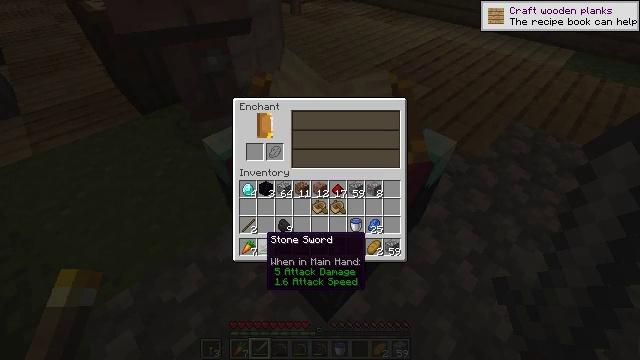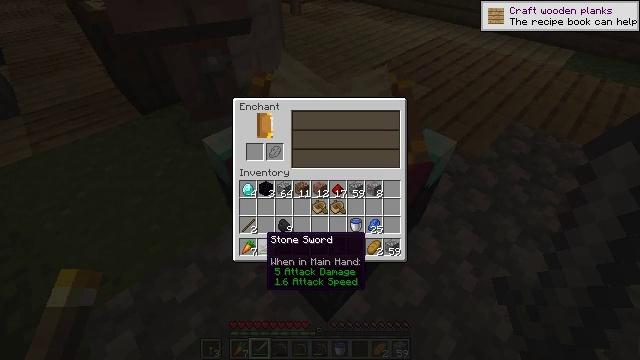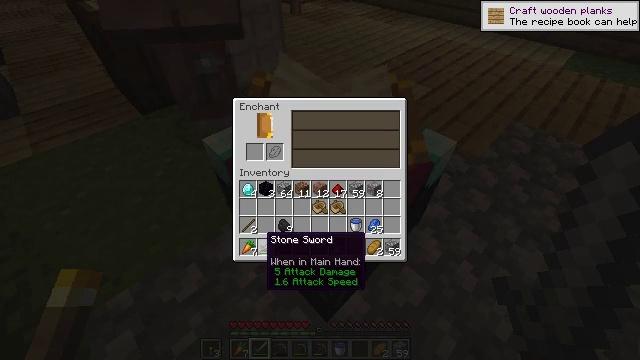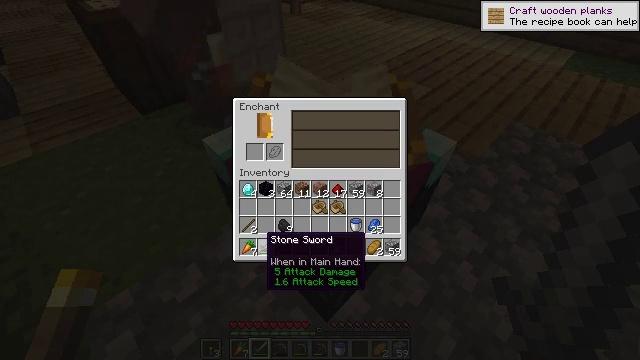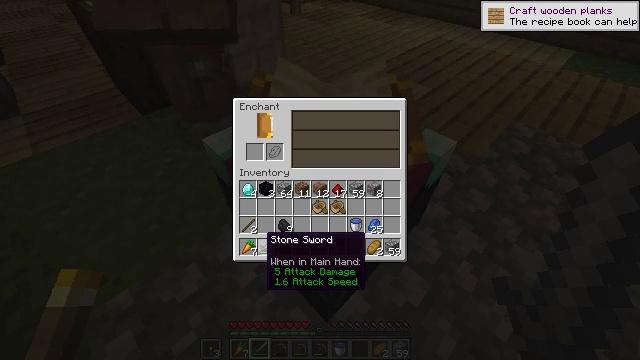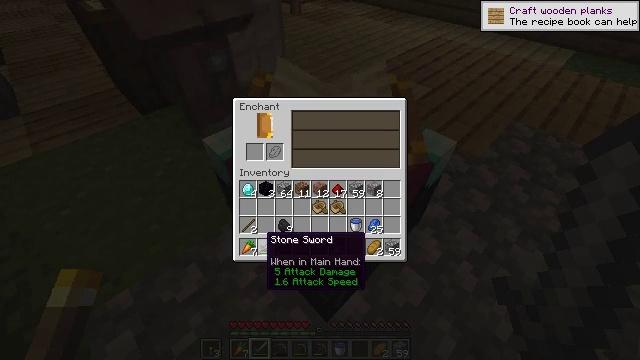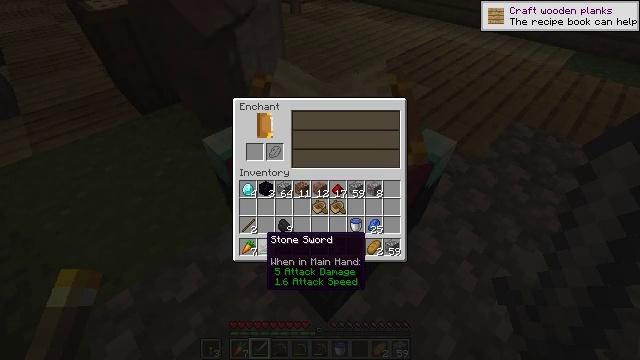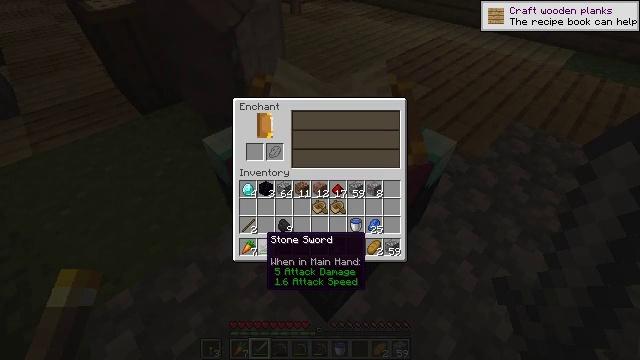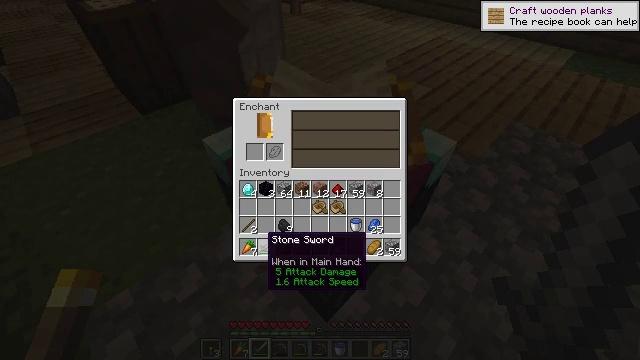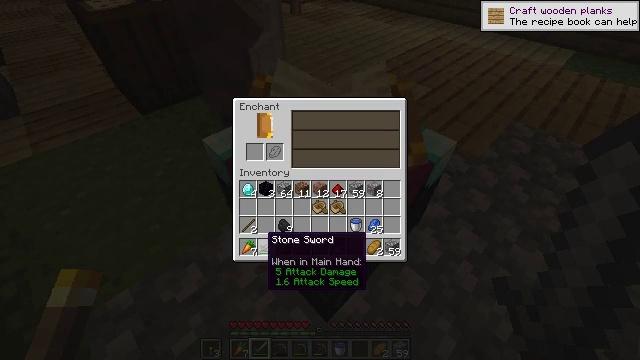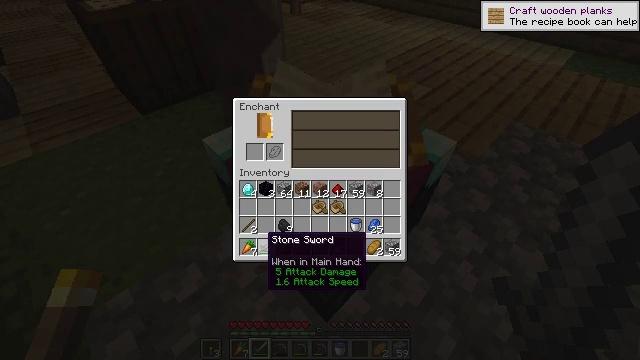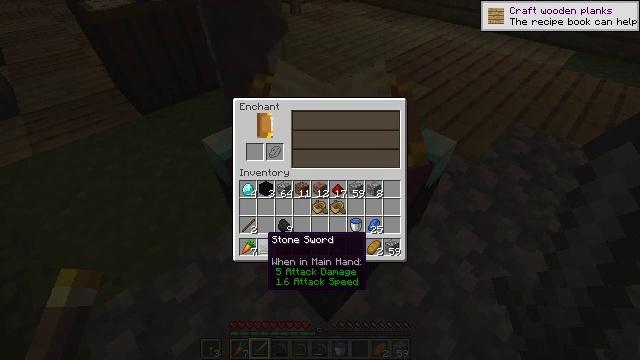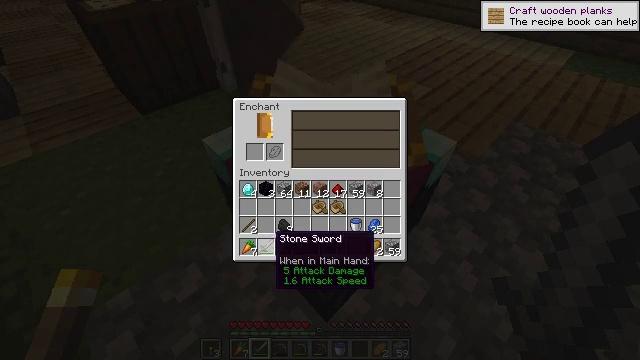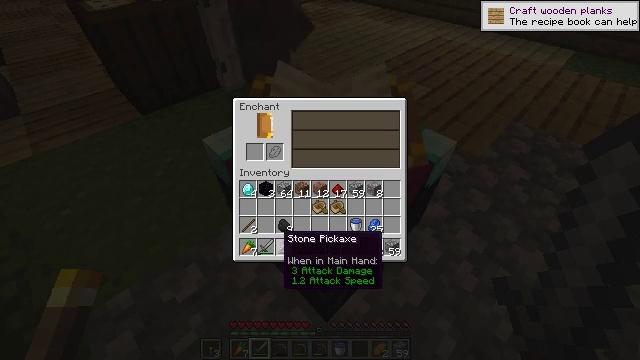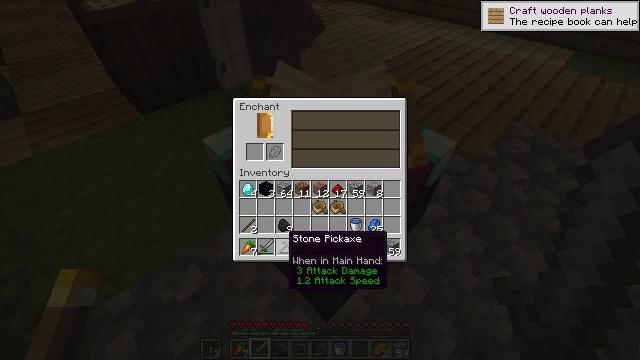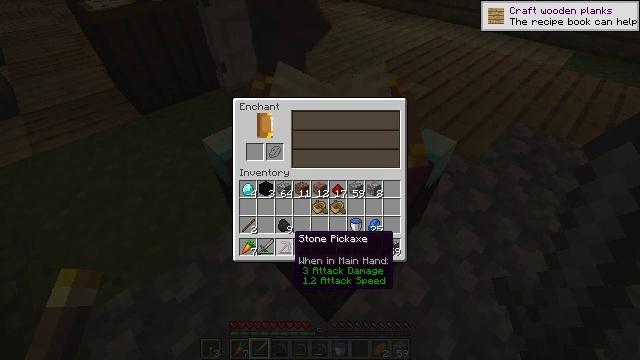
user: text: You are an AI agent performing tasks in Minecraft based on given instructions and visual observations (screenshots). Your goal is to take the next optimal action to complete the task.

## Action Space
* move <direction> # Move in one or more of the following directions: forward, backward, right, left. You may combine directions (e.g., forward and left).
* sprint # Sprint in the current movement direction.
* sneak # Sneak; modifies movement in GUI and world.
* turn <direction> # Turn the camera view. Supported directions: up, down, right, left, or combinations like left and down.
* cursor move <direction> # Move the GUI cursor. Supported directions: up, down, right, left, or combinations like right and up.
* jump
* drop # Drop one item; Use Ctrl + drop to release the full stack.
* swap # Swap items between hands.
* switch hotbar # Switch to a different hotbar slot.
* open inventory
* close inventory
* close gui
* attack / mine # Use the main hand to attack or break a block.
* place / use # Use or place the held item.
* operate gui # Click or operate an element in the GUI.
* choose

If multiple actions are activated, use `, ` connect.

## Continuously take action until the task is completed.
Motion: motion action
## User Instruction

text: Drop a bread.
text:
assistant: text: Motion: no_op
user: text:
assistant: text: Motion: no_op
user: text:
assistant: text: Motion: no_op
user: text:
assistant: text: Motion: no_op
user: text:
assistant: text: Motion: no_op
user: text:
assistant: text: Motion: no_op
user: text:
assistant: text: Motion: no_op
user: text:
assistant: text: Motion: no_op
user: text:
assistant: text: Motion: no_op
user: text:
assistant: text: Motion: no_op
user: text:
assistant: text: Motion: no_op
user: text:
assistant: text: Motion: cursor move right
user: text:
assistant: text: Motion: cursor move right
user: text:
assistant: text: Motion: no_op
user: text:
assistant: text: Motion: no_op
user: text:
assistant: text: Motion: cursor move right
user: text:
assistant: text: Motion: no_op
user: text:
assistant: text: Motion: no_op
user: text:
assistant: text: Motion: no_op
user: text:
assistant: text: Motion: no_op
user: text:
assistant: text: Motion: no_op
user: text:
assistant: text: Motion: no_op
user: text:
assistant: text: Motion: no_op
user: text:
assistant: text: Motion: no_op
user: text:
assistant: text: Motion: no_op
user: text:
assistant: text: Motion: no_op
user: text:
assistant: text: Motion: no_op
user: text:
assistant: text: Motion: no_op
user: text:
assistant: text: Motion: no_op
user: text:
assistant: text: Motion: no_op